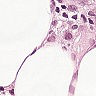
Metastatic tissue present: yes